Field crop: maize
Growth stage: 2
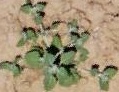
Species: chenopodium